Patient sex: M
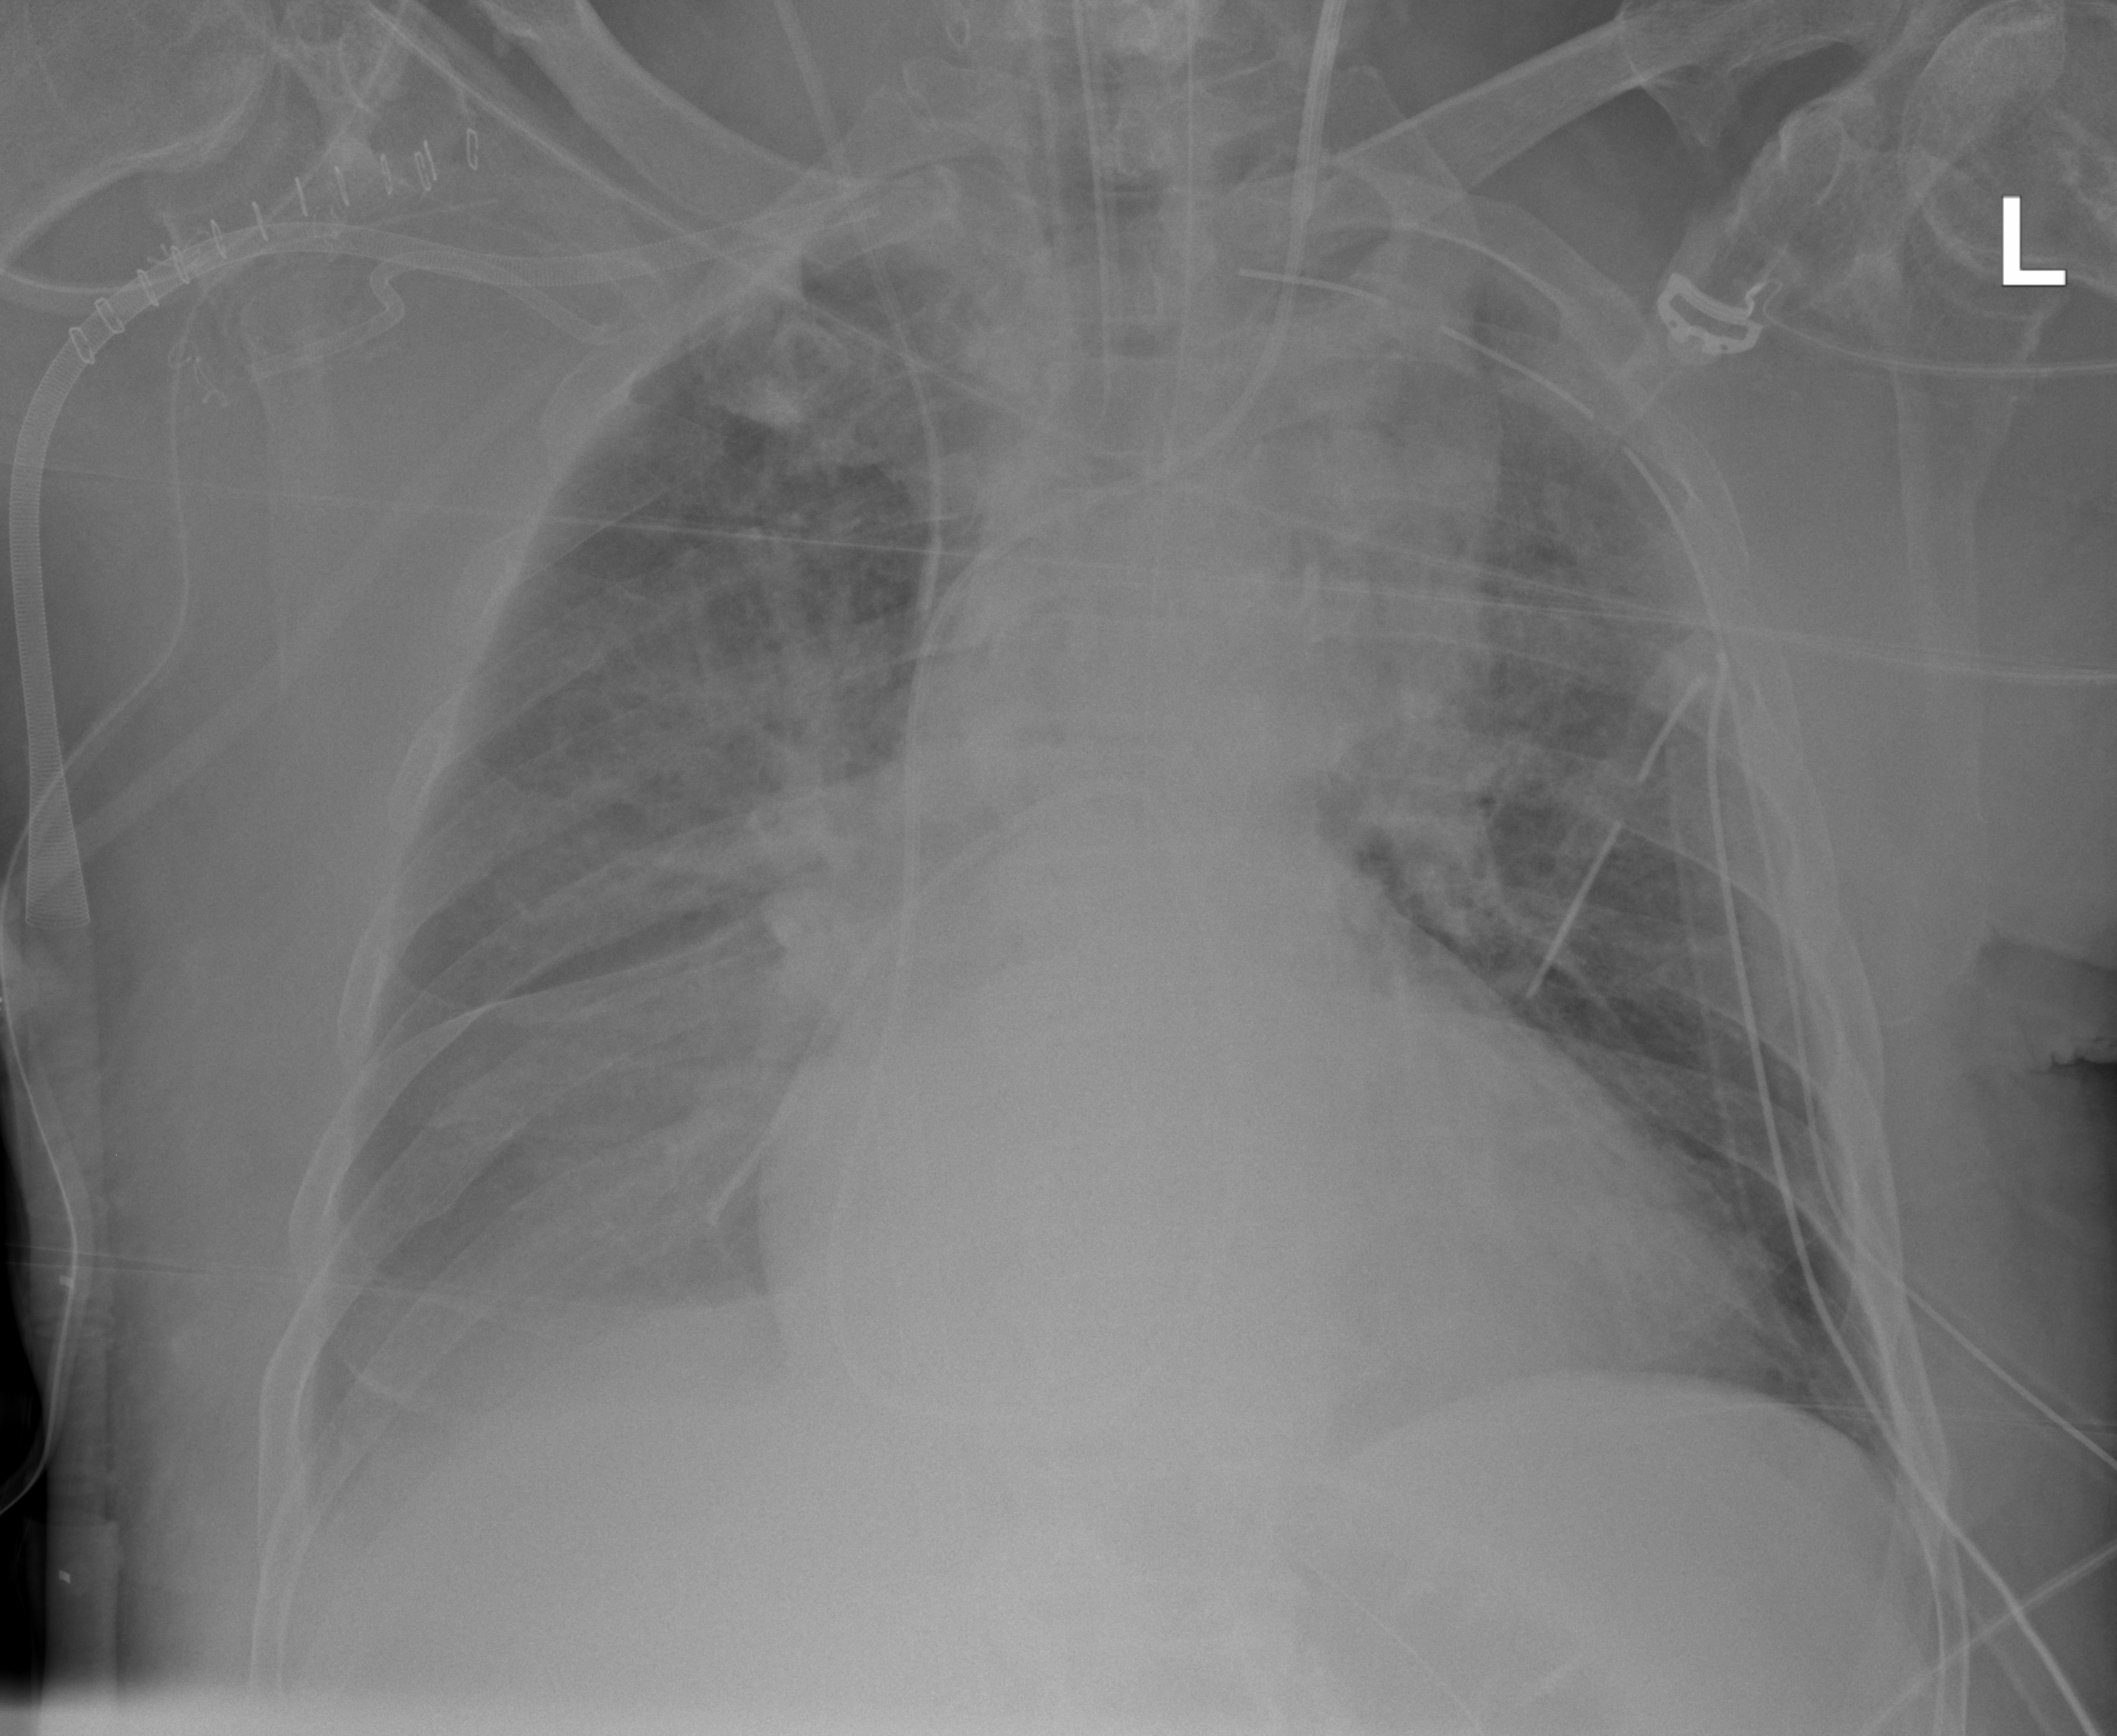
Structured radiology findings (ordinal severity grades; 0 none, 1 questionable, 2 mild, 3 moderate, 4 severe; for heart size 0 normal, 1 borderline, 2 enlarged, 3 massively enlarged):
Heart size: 2
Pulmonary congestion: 2
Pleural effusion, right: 2
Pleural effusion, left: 2
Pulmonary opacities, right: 3
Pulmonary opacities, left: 2
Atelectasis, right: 2
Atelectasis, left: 3